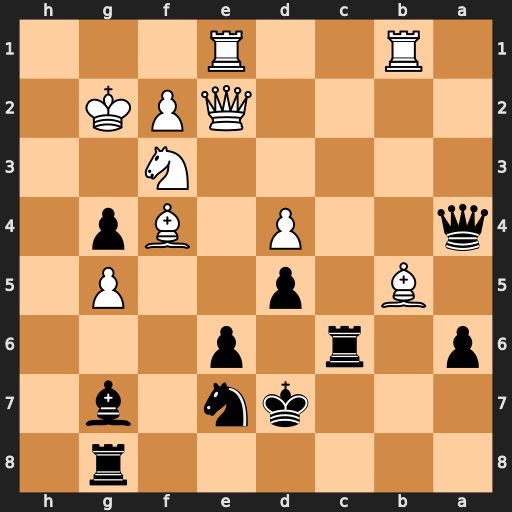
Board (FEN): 6r1/3kn1b1/p1r1p3/1B1p2P1/q2P1Bp1/5N2/4QPK1/1R2R3
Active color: b
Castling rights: -
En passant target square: -
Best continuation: gxf3+ Kxf3 axb5